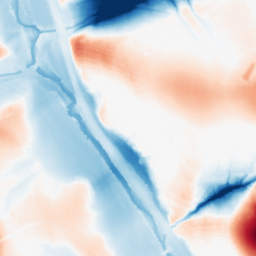
Category: morphological
Decomposition family: morphological
Decomposition parameters: operation: average
size: 50
Upsampling method: cubic_catmull_rom
Upsampling parameters: scale: 2
Upsampling scale: 2